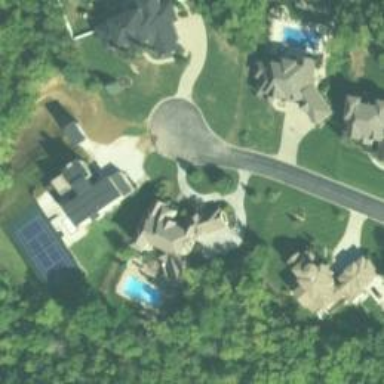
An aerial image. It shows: Driveway leading to service road.